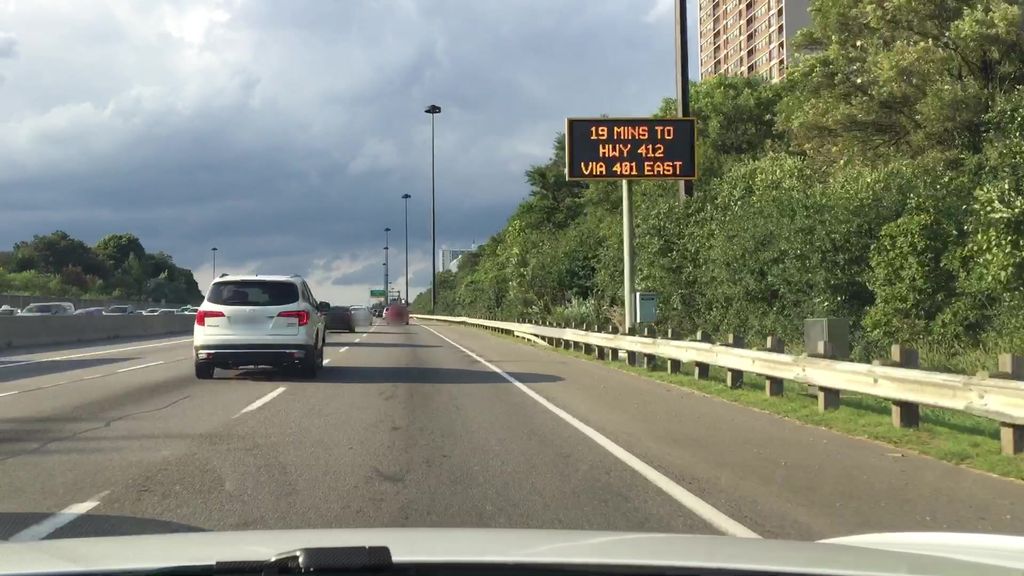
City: toronto